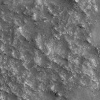
Atmospheric dust classification: not_dusty